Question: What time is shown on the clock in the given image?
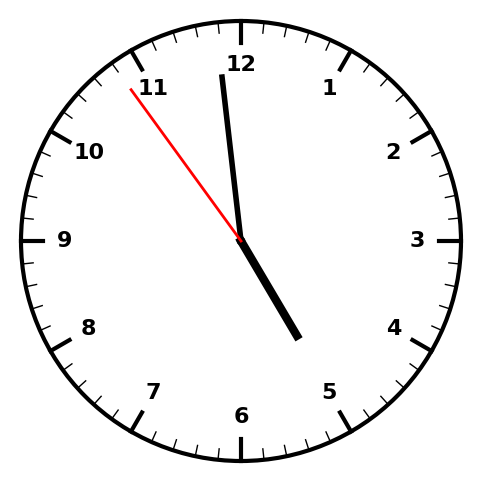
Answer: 04:58:54